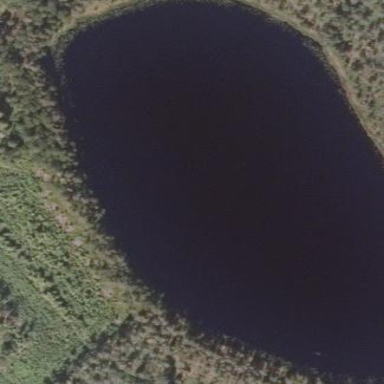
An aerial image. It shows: Serene pond surrounded by nature.